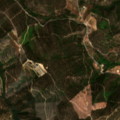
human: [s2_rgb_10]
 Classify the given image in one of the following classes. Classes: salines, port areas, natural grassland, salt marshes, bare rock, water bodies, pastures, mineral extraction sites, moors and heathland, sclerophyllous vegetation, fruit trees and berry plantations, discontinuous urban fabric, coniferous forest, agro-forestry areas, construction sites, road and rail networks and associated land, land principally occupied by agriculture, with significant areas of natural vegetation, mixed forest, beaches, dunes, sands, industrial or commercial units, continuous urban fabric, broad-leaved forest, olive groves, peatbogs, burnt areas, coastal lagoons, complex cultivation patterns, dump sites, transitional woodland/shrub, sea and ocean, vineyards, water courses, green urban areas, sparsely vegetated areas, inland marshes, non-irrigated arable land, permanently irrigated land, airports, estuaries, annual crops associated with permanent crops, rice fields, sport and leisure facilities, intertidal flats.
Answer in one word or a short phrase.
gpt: broad-leaved forest, transitional woodland/shrub